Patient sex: F
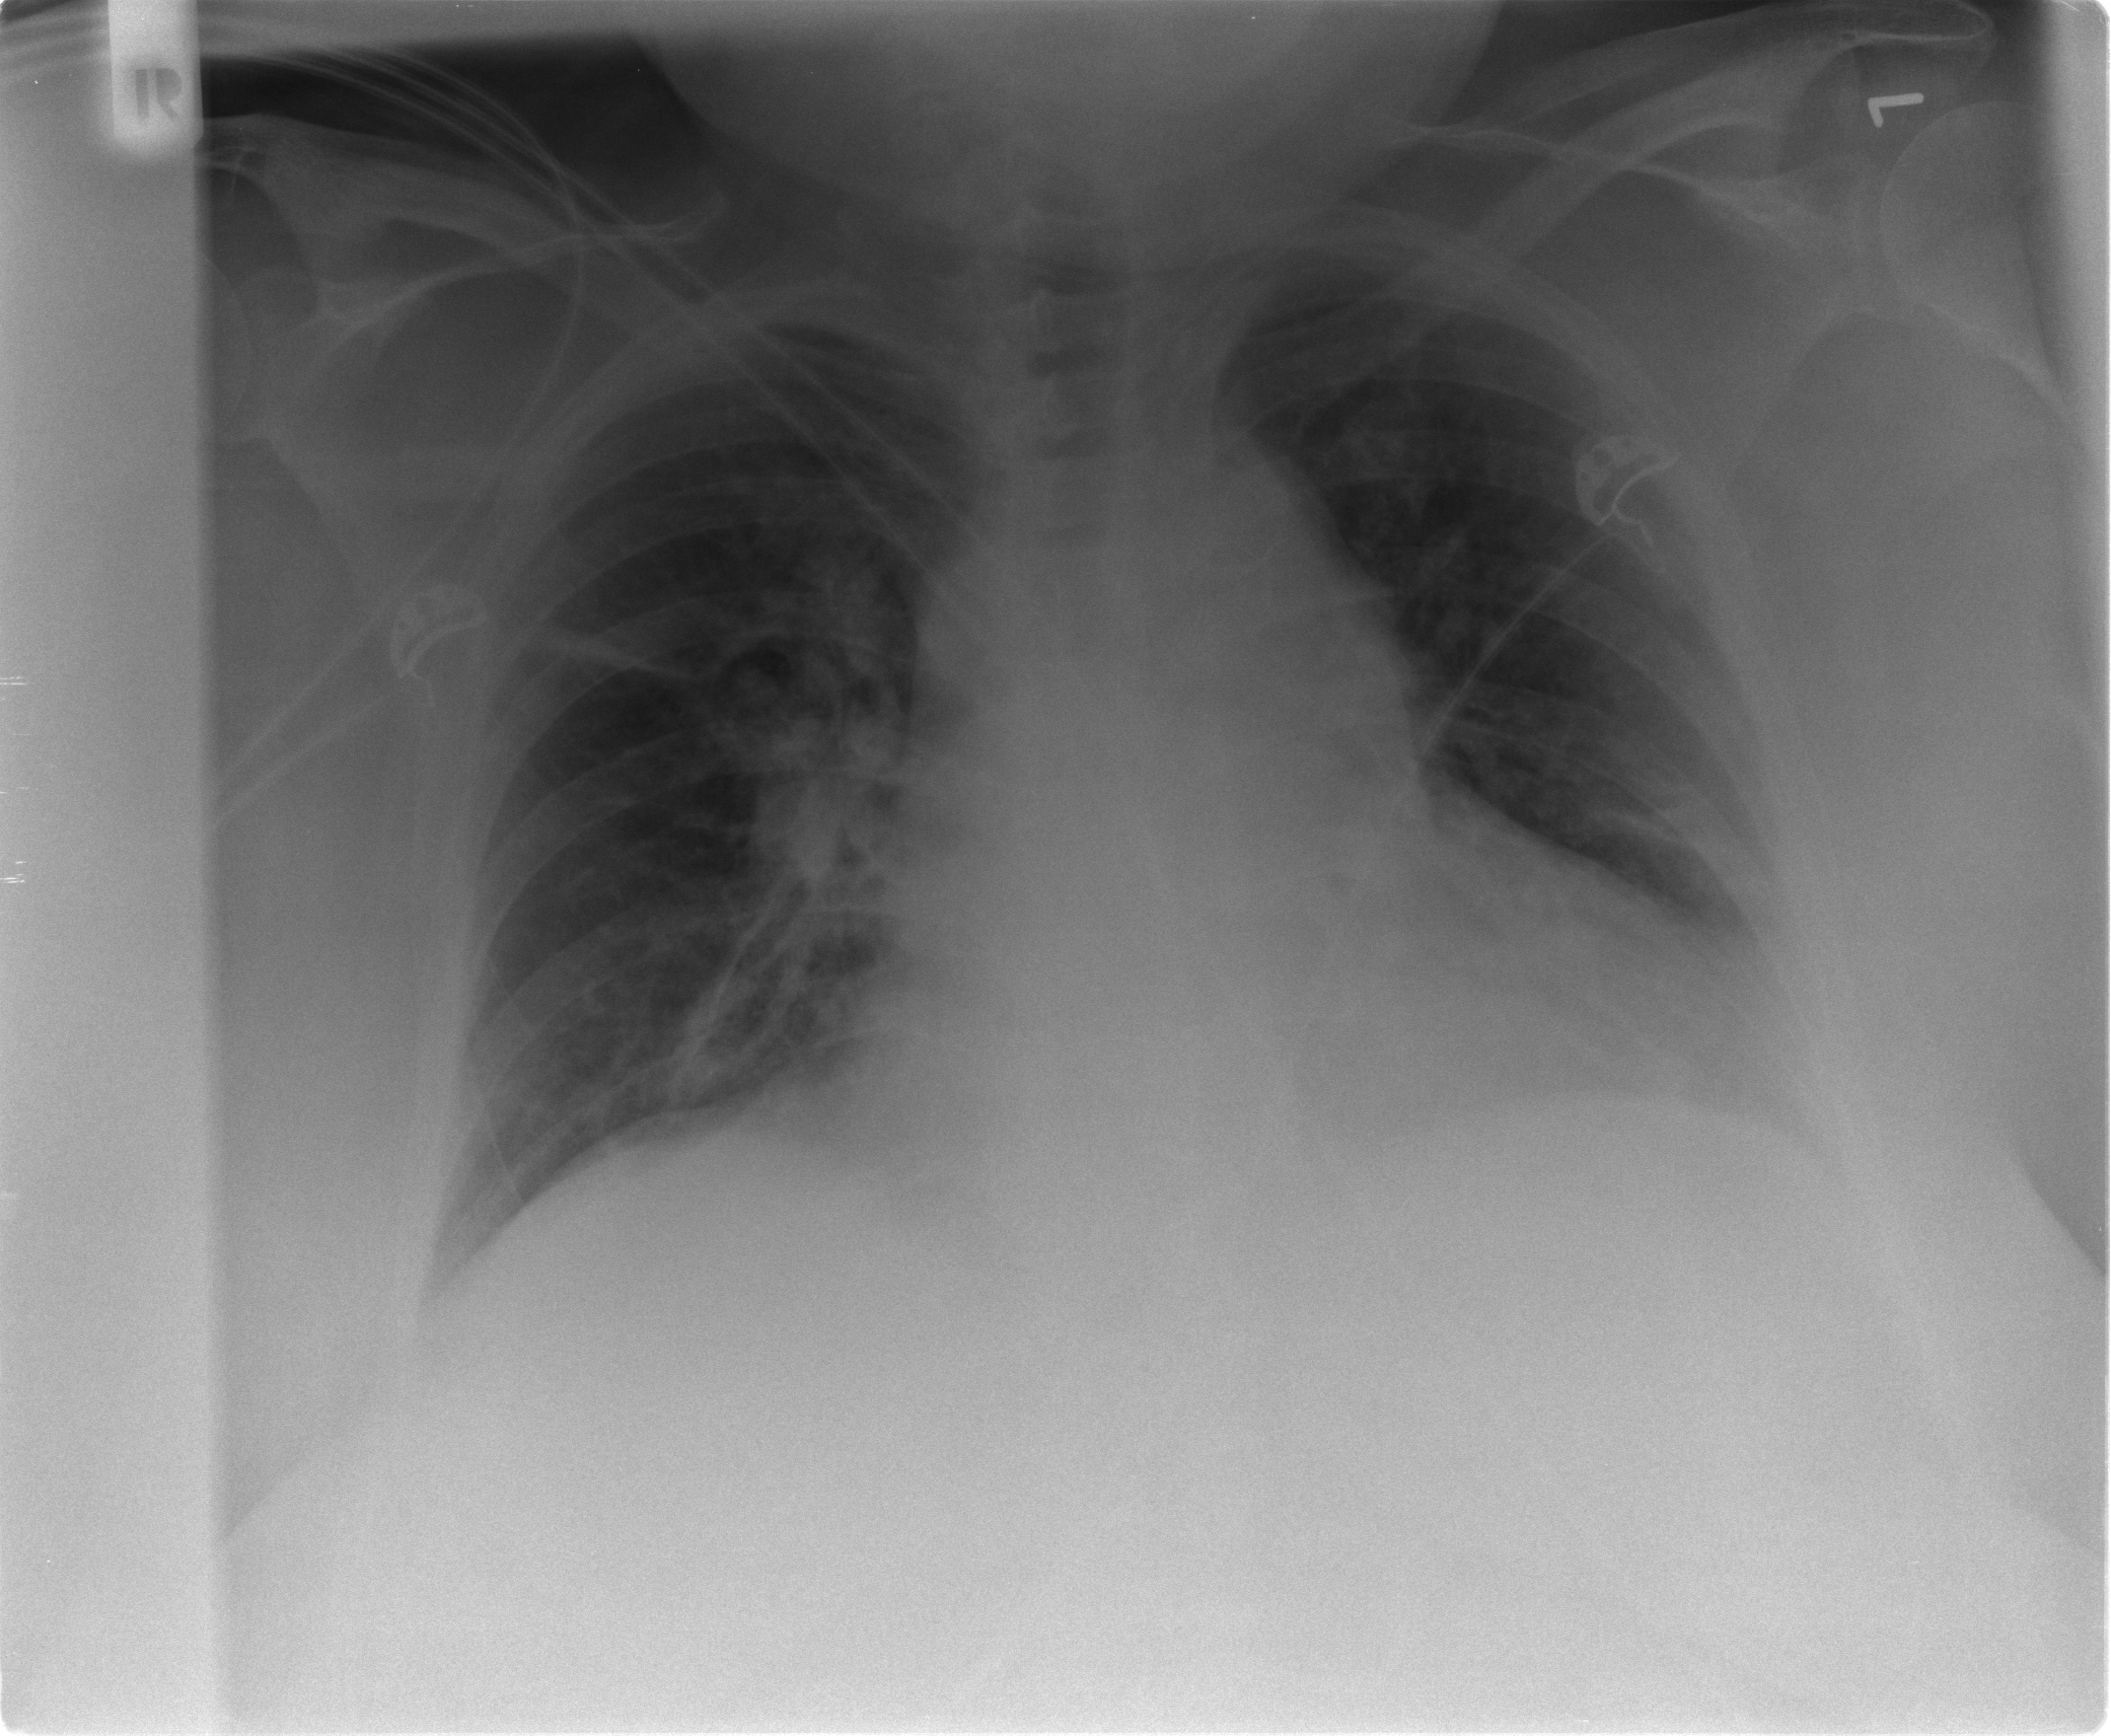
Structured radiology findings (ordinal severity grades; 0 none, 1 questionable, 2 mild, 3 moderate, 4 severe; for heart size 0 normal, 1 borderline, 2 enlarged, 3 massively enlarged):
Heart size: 2
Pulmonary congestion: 2
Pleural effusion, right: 0
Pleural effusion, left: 0
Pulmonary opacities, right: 0
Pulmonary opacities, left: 0
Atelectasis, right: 2
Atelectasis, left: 2